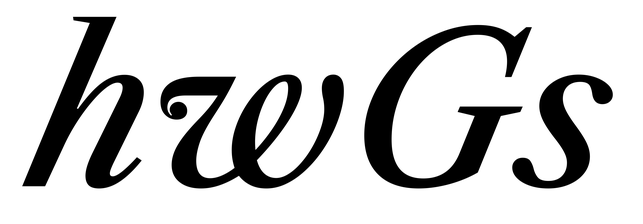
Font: LibreCaslonText-Italic_Medium_Italic